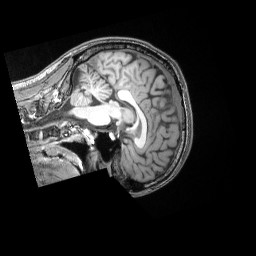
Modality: T1w
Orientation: sagittal
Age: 36
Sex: male
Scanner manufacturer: siemens
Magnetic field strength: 3 T
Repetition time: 2 s
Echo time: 0.00339 s